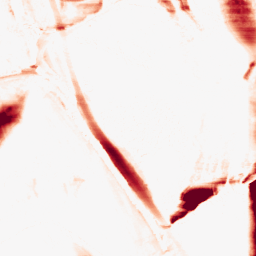
Category: morphological
Decomposition family: morphological_ellipse
Decomposition parameters: operation: opening
width: 5
height: 50
Upsampling method: cubic_mitchell
Upsampling parameters: scale: 2
Upsampling scale: 2